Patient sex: F
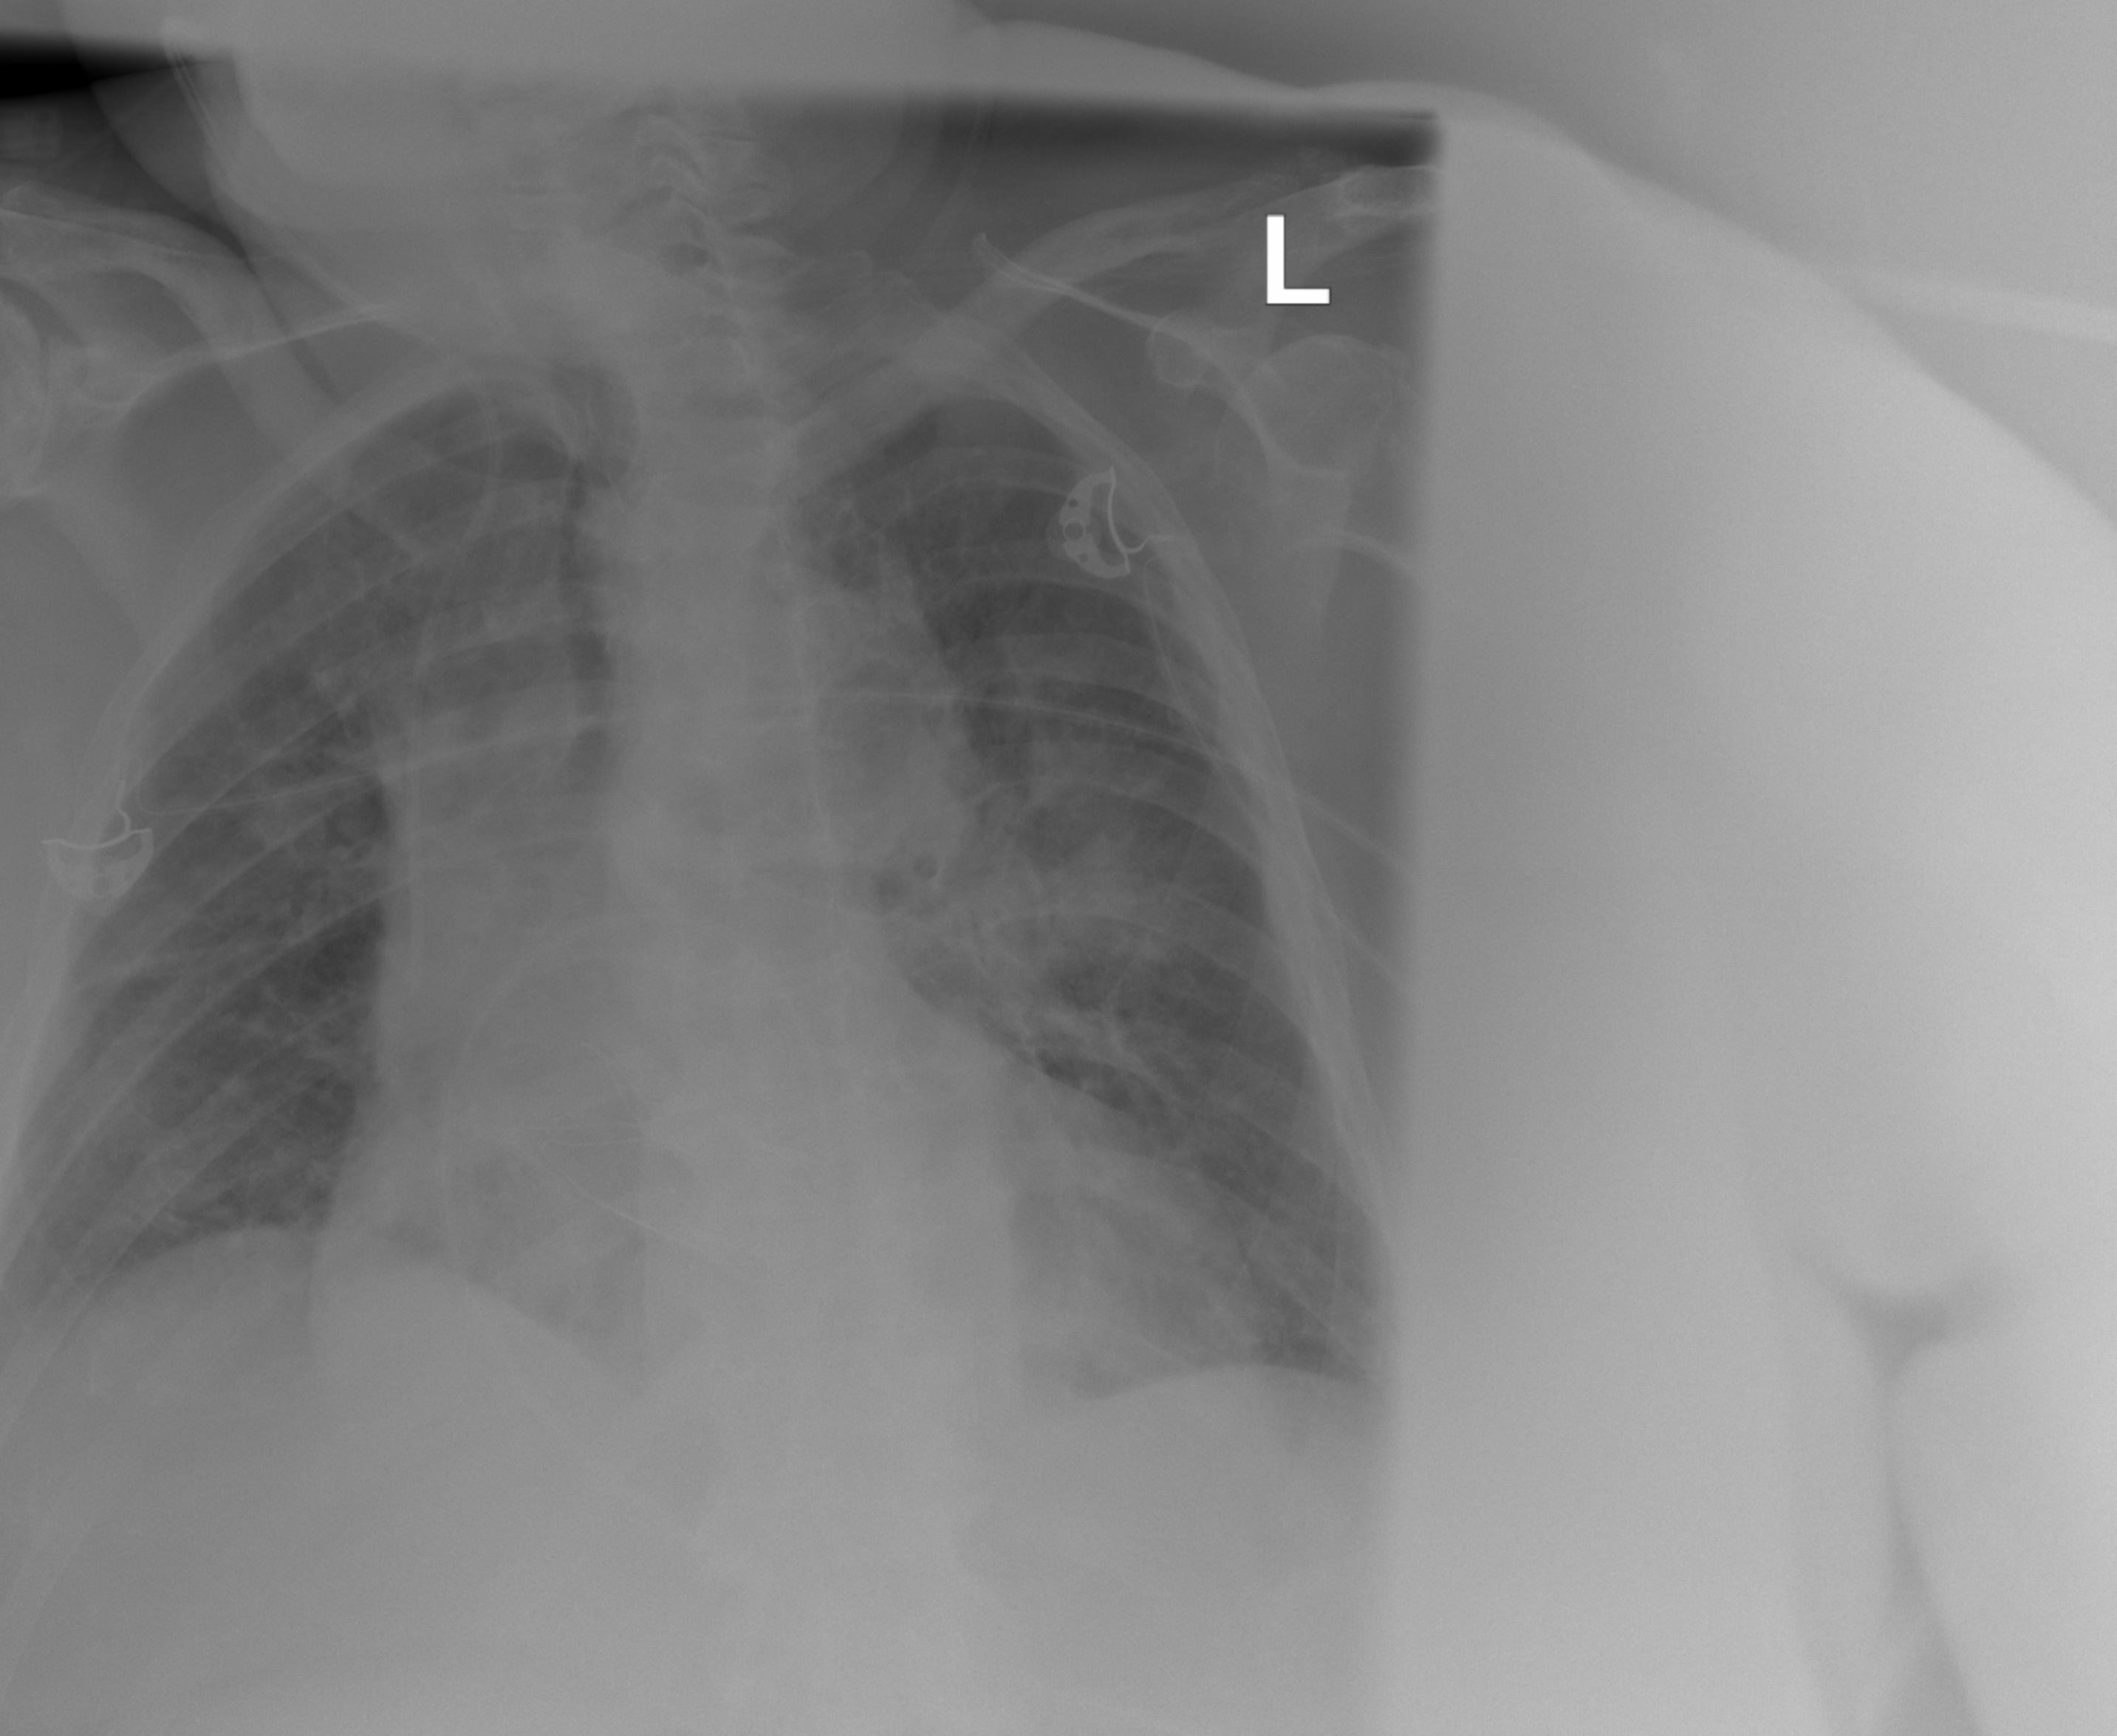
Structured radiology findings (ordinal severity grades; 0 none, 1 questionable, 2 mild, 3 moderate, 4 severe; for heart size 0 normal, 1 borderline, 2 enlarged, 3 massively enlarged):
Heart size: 2
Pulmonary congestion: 3
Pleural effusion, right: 2
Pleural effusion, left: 0
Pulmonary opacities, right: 0
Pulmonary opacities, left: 0
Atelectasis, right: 0
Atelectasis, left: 0